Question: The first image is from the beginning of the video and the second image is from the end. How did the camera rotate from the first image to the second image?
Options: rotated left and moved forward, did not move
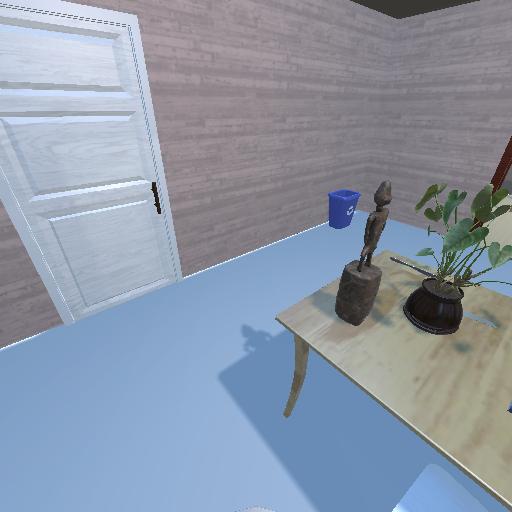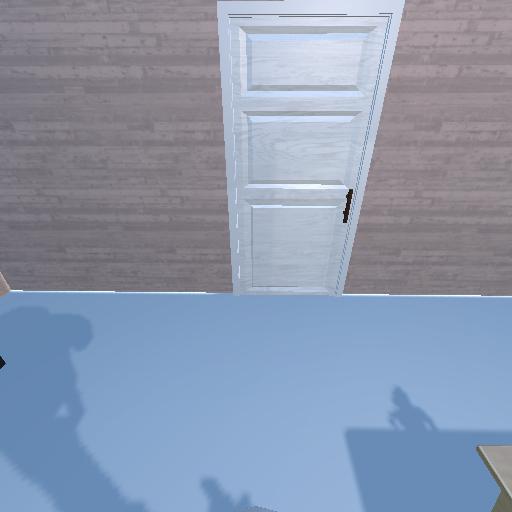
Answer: rotated left and moved forward